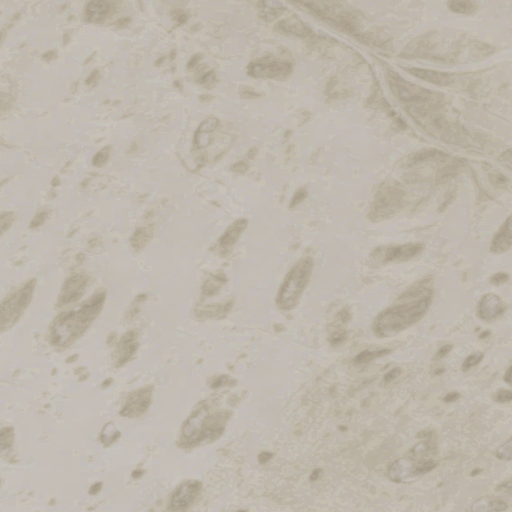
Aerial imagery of valley in Nevada named Squaw Creek Valley containing barren land and grassland